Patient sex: F
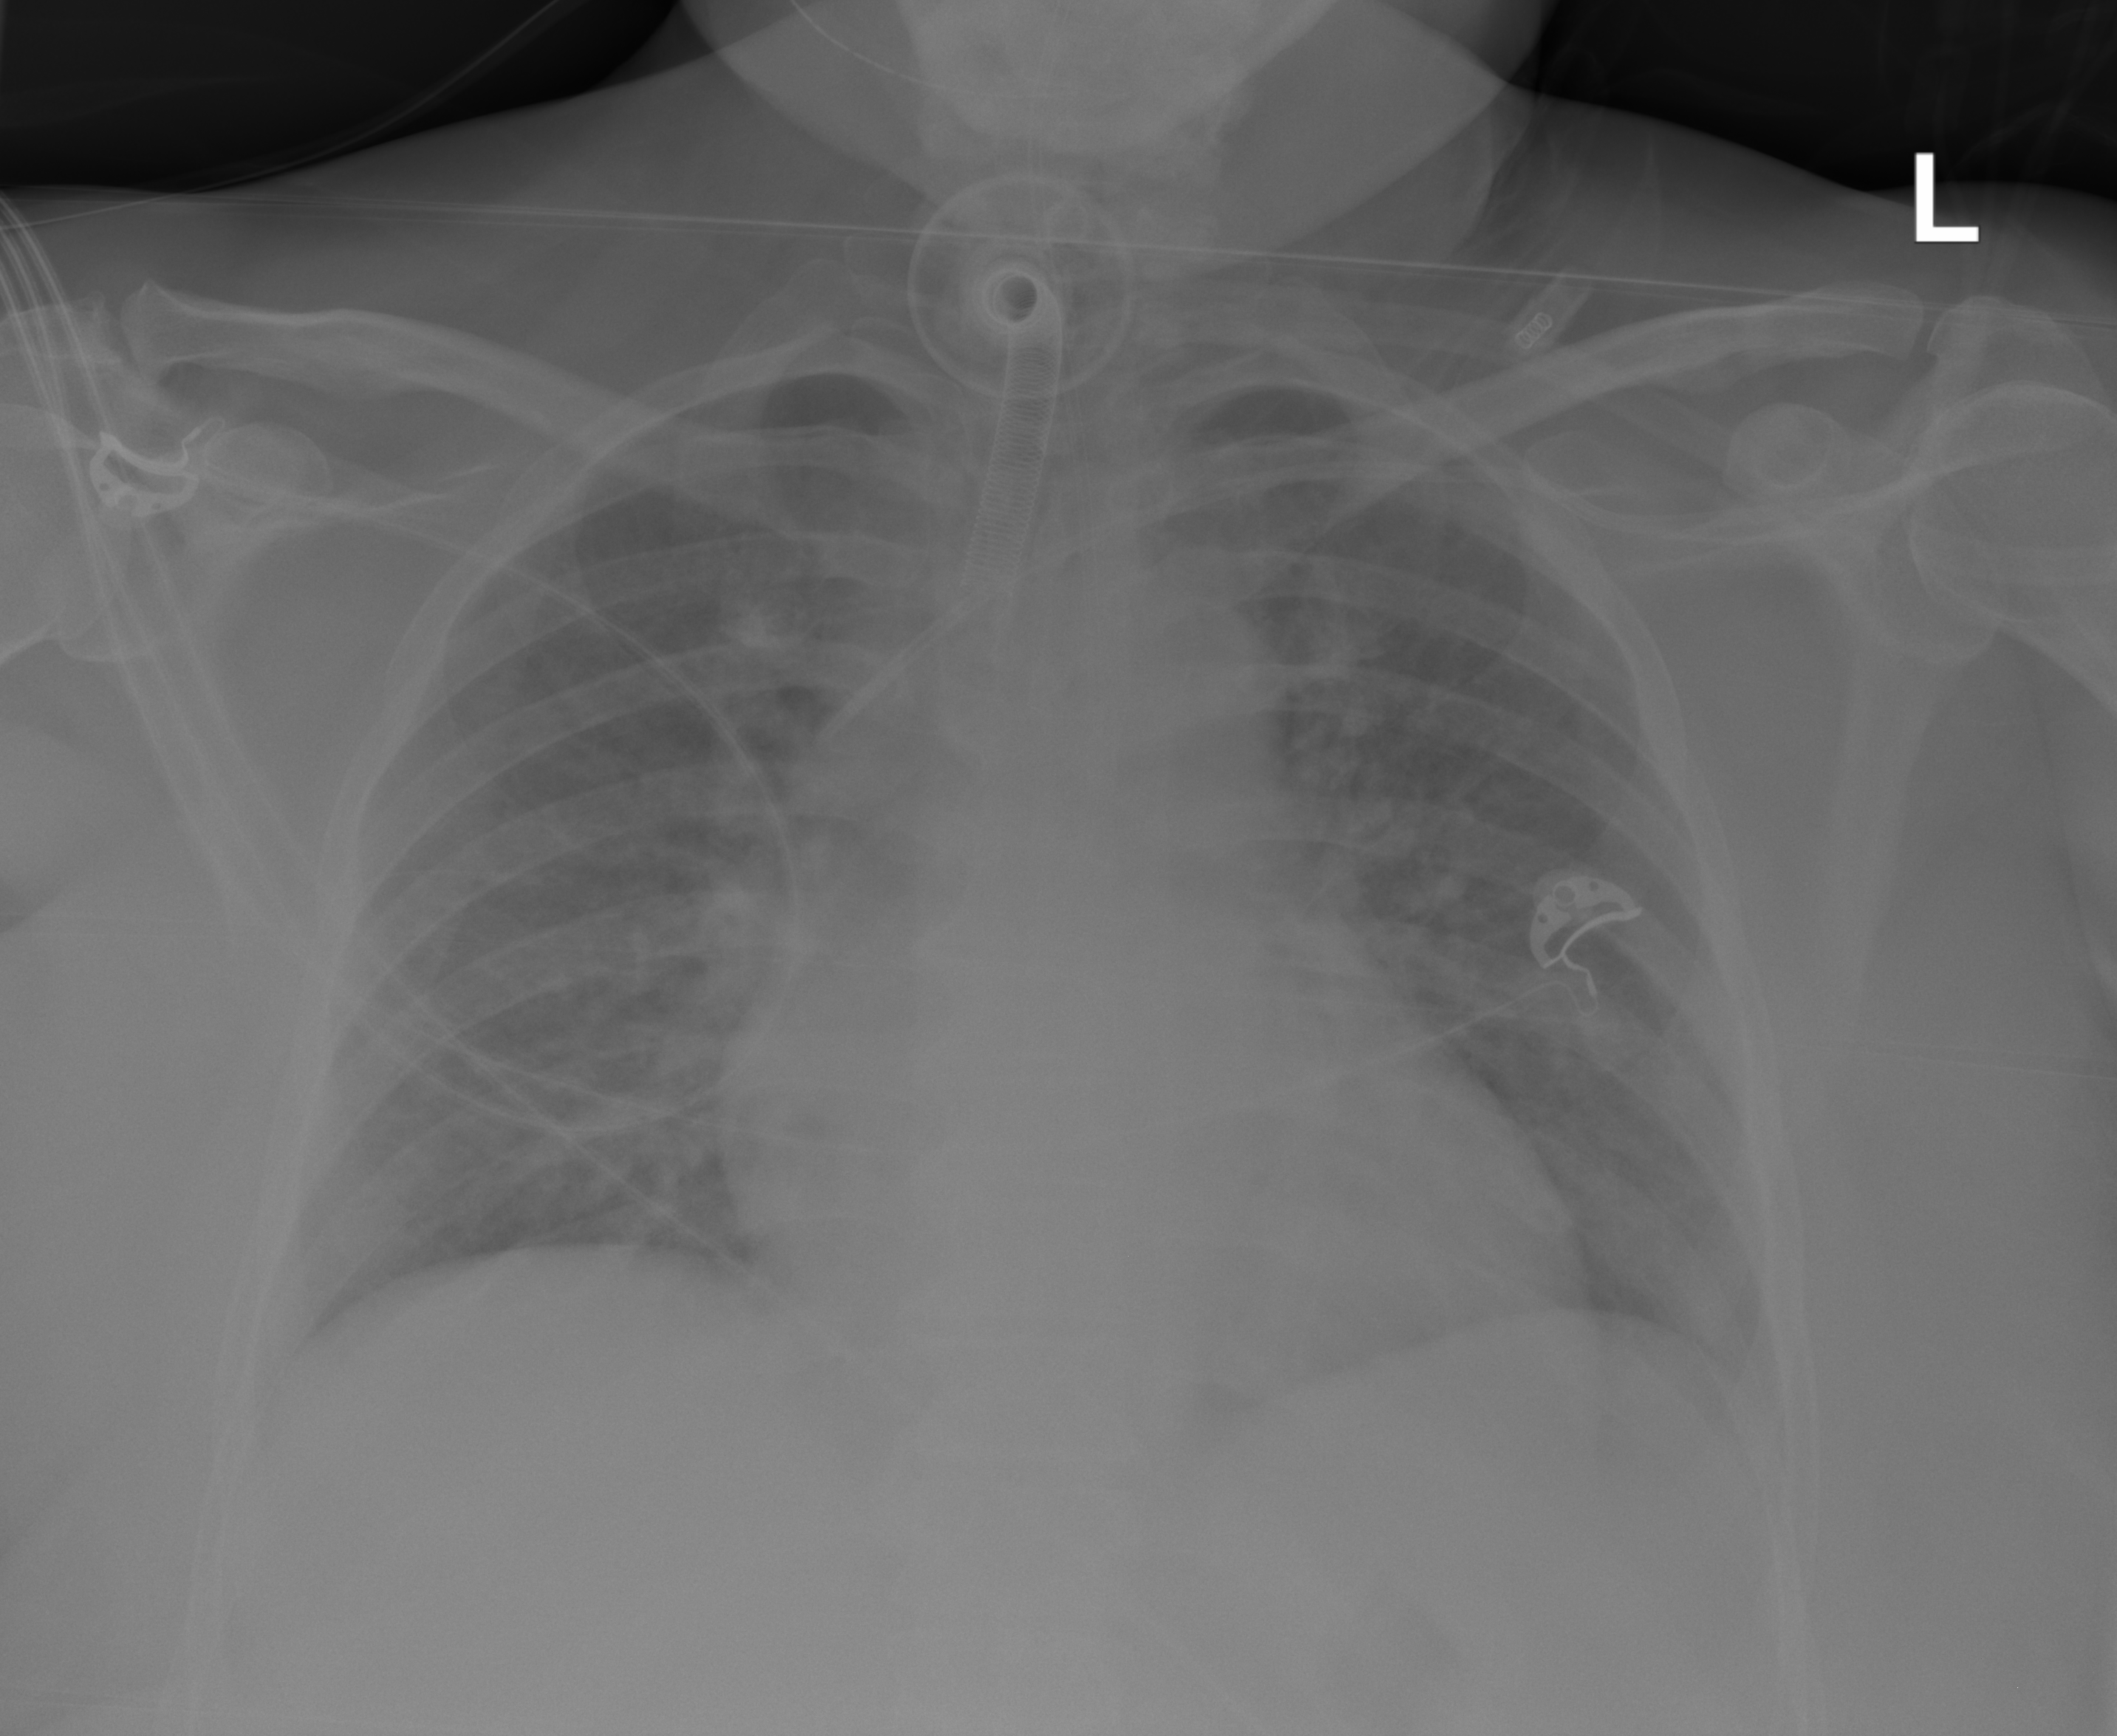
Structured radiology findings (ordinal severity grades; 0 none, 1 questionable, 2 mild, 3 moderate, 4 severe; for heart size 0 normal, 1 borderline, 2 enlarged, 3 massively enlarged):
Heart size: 2
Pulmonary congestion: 2
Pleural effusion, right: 0
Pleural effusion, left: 0
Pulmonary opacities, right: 0
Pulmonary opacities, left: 0
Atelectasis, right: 0
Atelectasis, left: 0